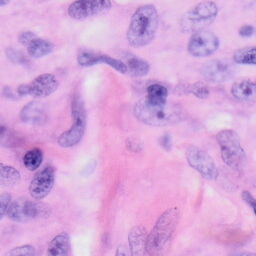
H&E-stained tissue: Skin